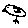
Label: bird